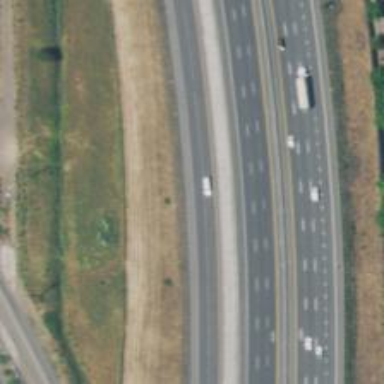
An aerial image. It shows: Motorway link.